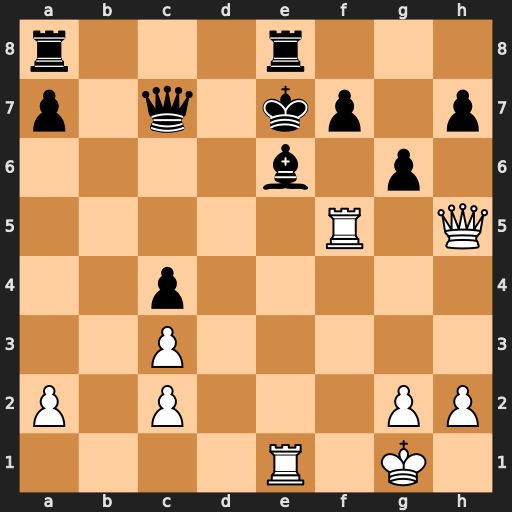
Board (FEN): r3r3/p1q1kp1p/4b1p1/5R1Q/2p5/2P5/P1P3PP/4R1K1
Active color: w
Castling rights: -
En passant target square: -
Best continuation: Rxf7+ Kxf7 Qxh7+ Kf8 Qxc7